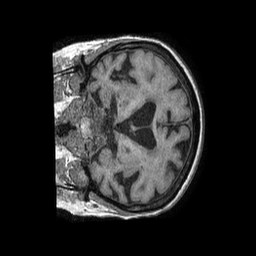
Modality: T1w
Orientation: coronal
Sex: female
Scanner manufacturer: philips
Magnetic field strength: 1.5 T
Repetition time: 0.007889 s
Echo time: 0.003647 s